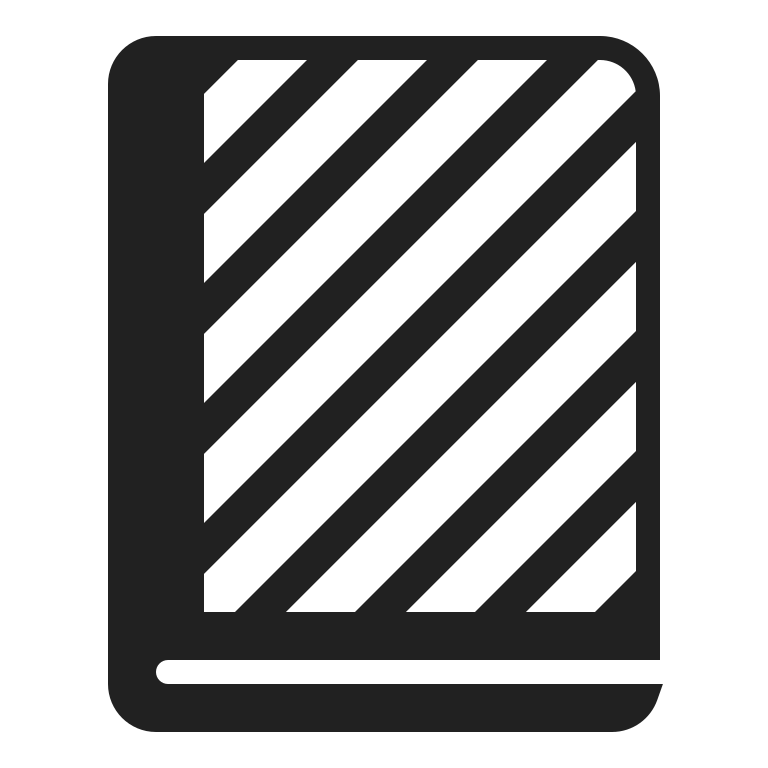
green book high contrast